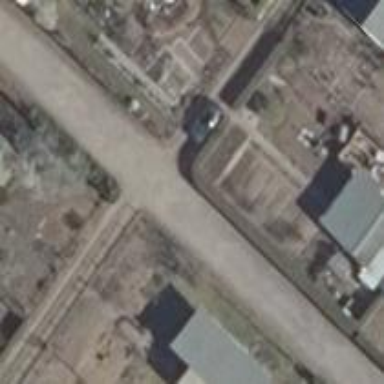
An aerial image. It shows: Alley path with dirt surface.